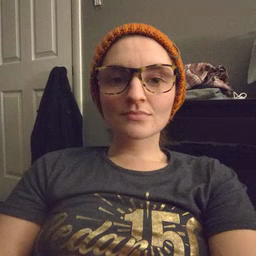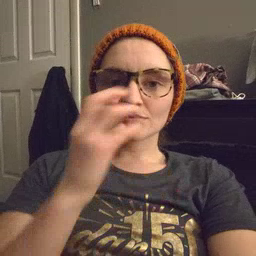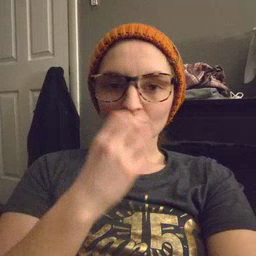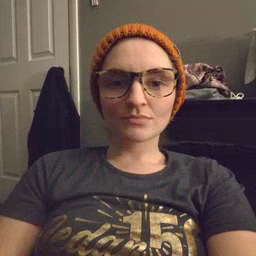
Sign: clown